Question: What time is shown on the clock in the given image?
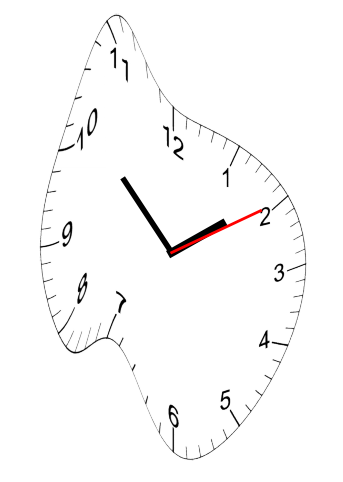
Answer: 01:52:10